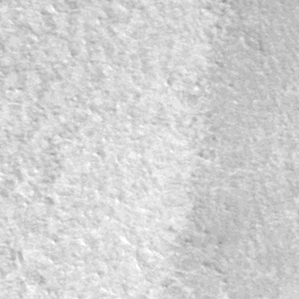
Label: frost